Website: bh-photo
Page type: address-validator
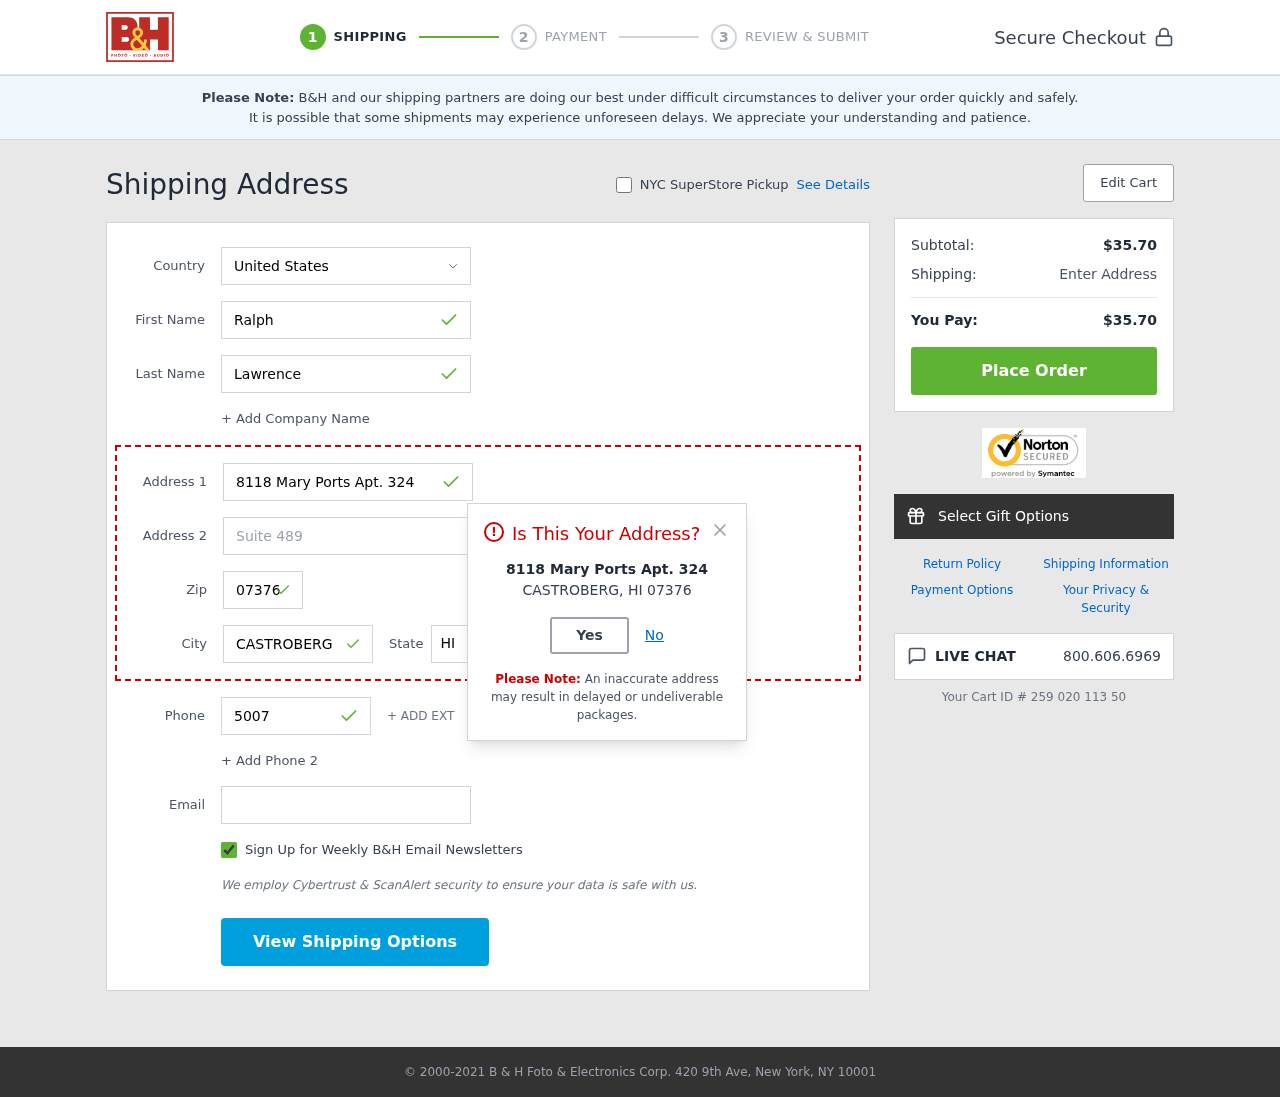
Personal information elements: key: PII_CITY
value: Castroberg
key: PII_COUNTRY
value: United States
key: PII_EMAIL
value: rlawrence@hotmail.com
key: PII_FIRSTNAME
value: Ralph
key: PII_LASTNAME
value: Lawrence
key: PII_PHONE
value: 5007751674
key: PII_POSTCODE
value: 07376
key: PII_STATE_ABBR
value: HI
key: PII_STREET
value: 8118 Mary Ports Apt. 324
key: PII_STREET2
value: Suite 489
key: PII_CITY_MODAL
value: CASTROBERG
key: PII_POSTCODE_FULL
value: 07376
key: PII_POSTCODE_NUMERIC
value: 7376
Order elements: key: ORDER_SUBTOTAL
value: $35.70
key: ORDER_TOTAL
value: $35.70
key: ORDER_ID
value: Your Cart ID # 259 020 113 50